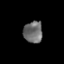
Tissue: lung
Cell type: Endothelial cells
Senescence score: 0.1568
Nuclear area (px): 406
Mean DAPI intensity: 107.584